Field crop: maize
Growth stage: 1
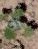
Species: chenopodium